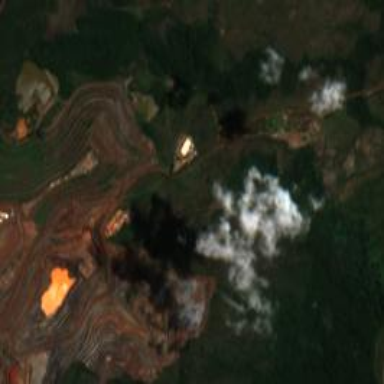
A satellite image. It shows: Industrial area used for mining operations.